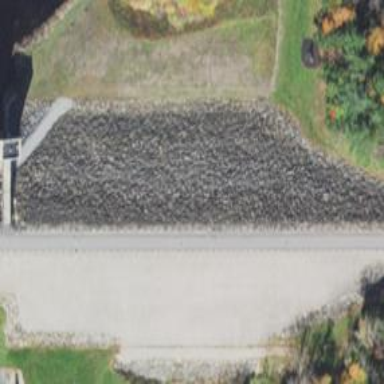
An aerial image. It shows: Dam along waterway.